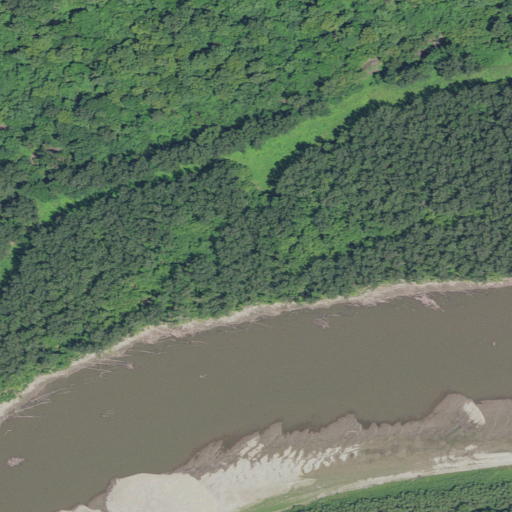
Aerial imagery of island in Missouri named Bryan Island containing woody wetlands, open water, and herbaceous wetlands